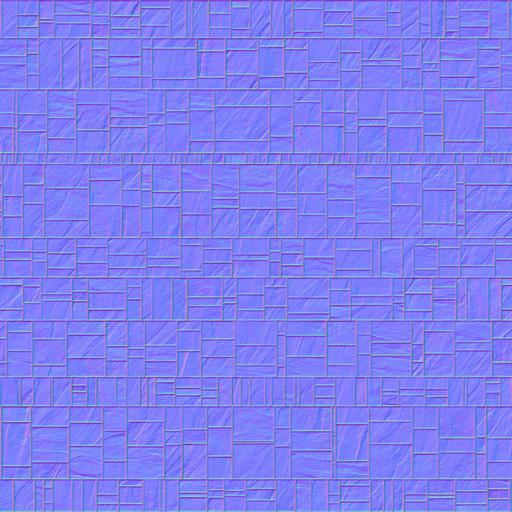
green small tiled tiles white